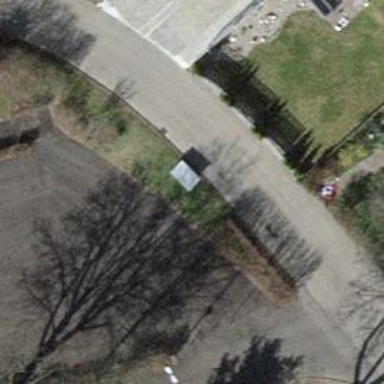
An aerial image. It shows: Grit bin.